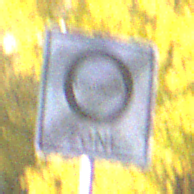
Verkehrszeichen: EndeUmweltzone
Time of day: SunriseSunset
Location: Outdoor (Urban)
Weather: PartlyCloudy
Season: Autumn
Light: Natural